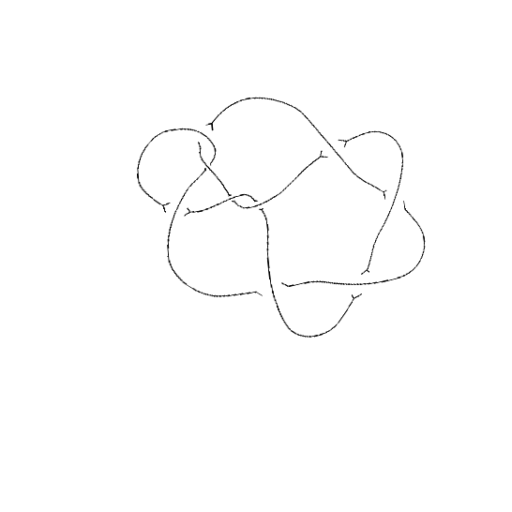
Crossing number: 9